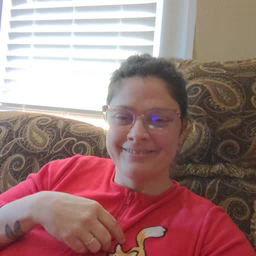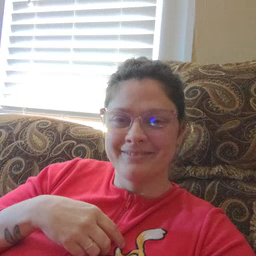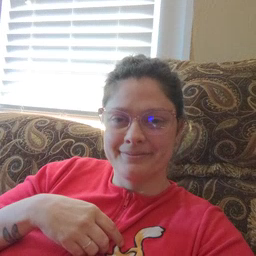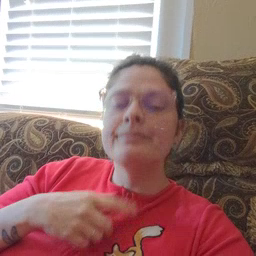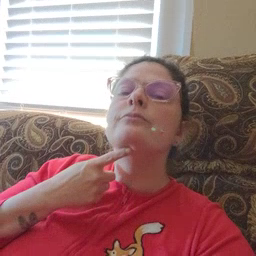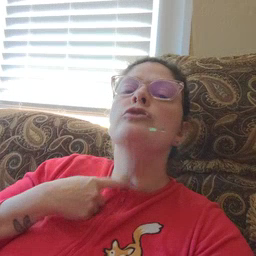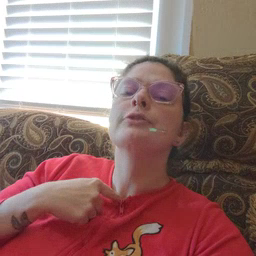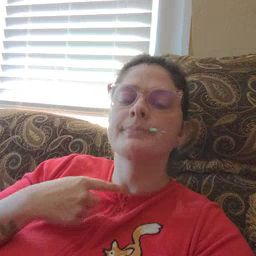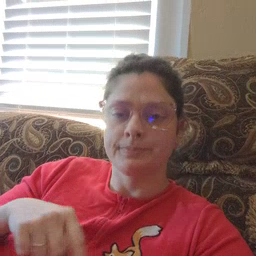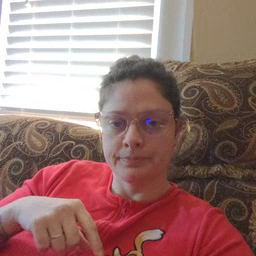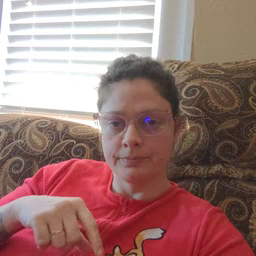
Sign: thirsty